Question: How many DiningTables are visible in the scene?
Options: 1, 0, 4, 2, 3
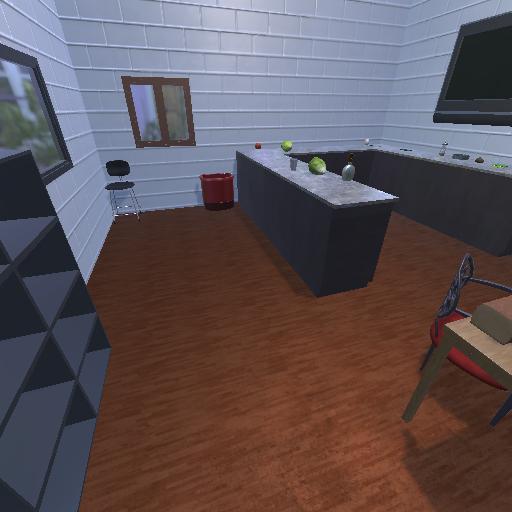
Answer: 1